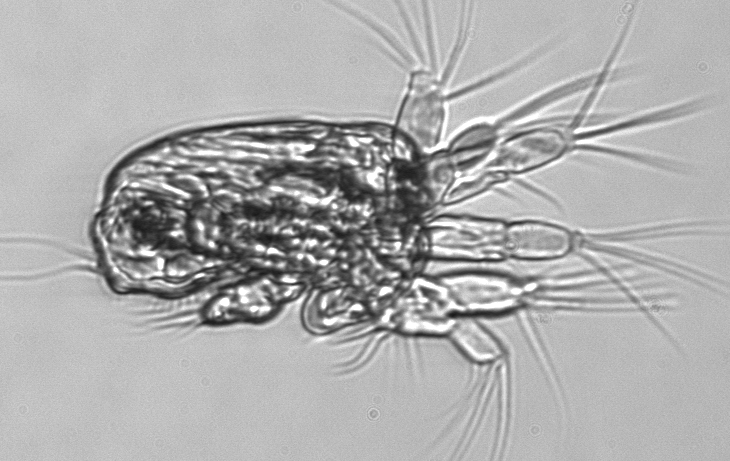
Label: Copepod_nauplii